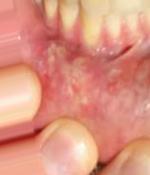
Condition: Mouth Ulcer